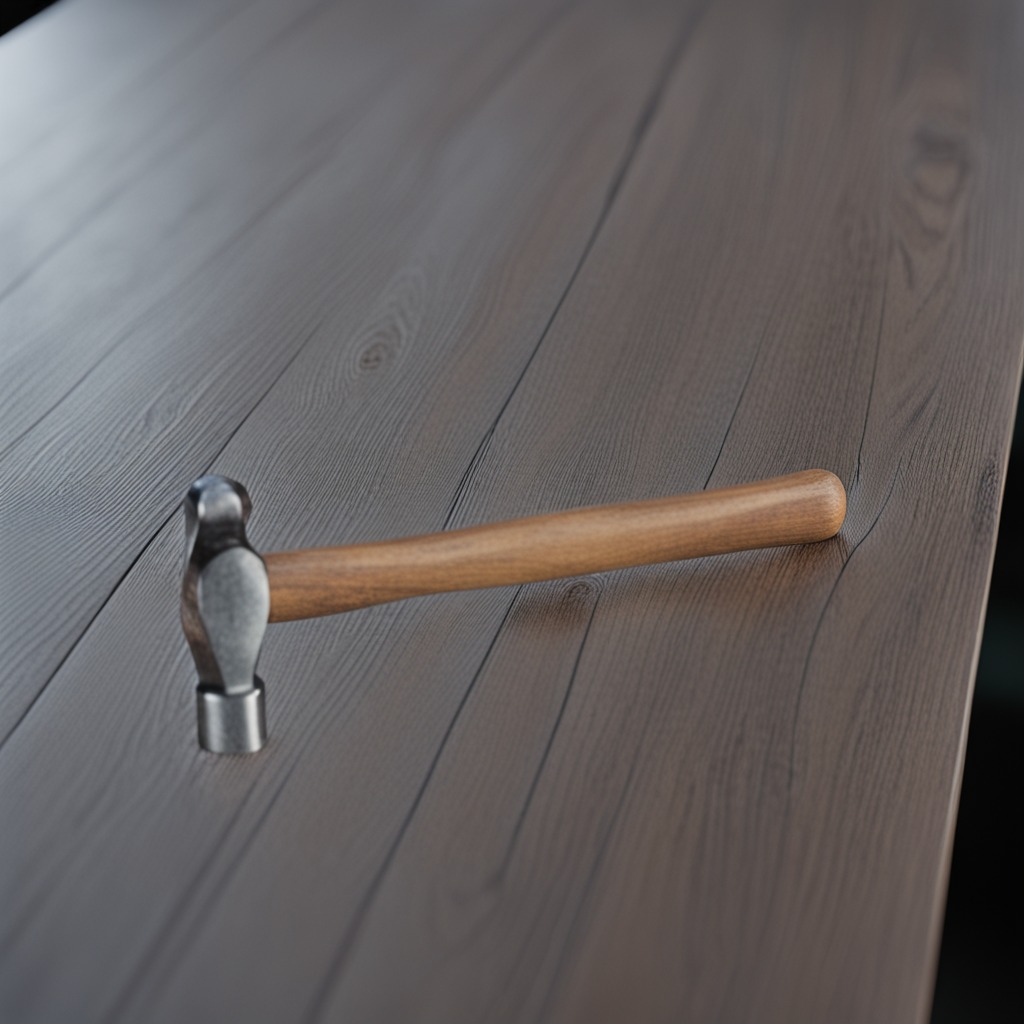
A hammer is lying on the table.